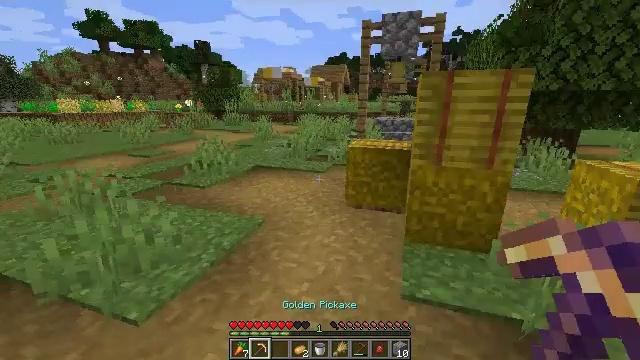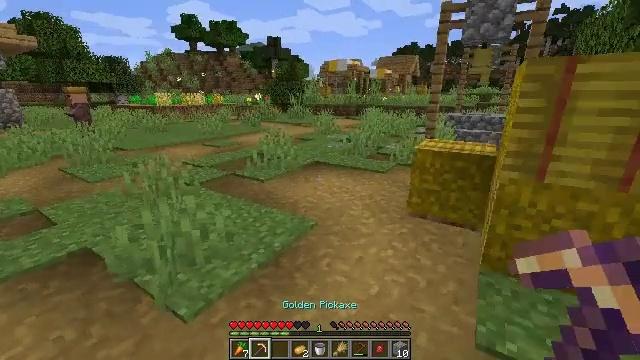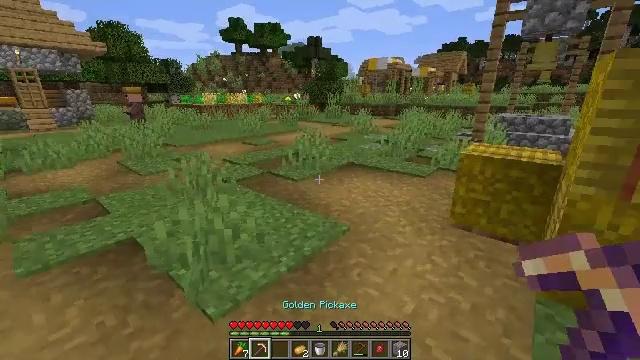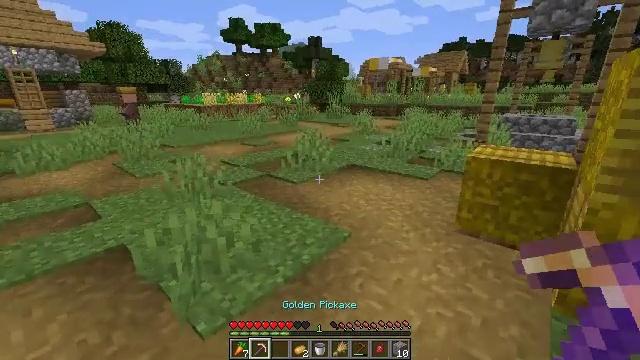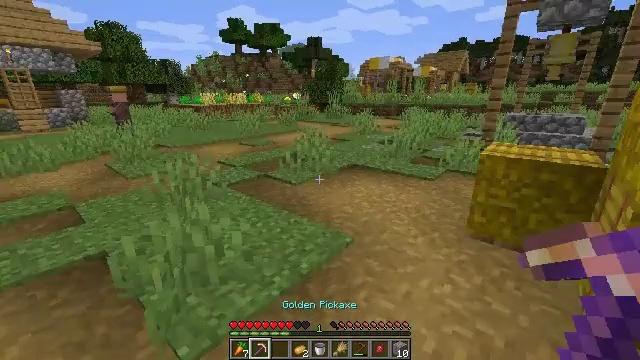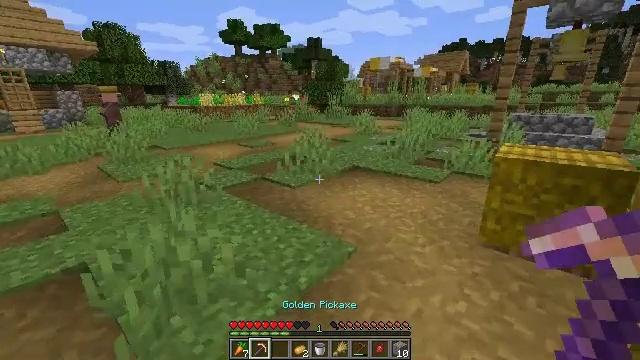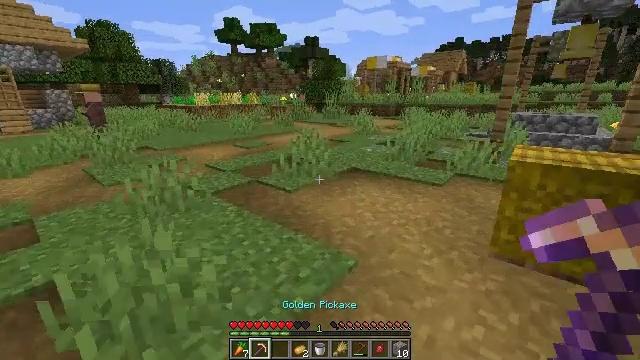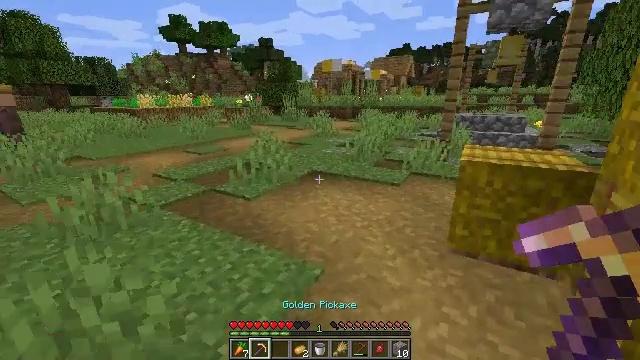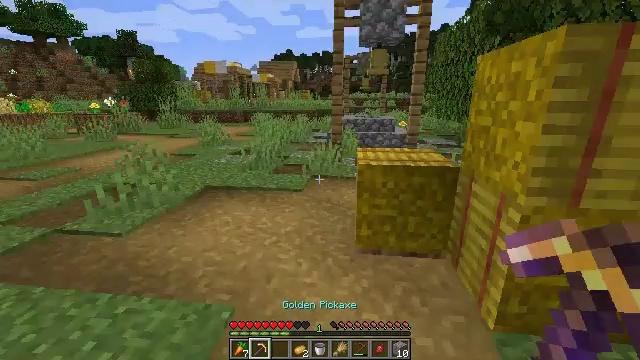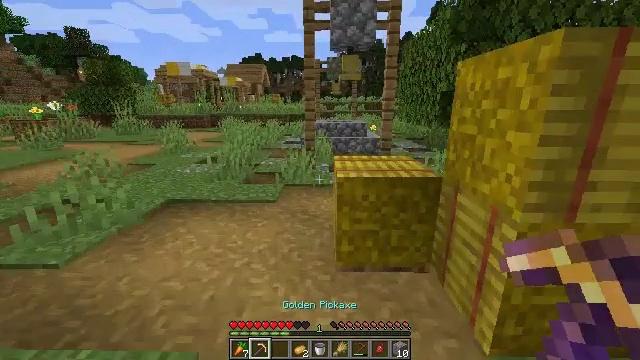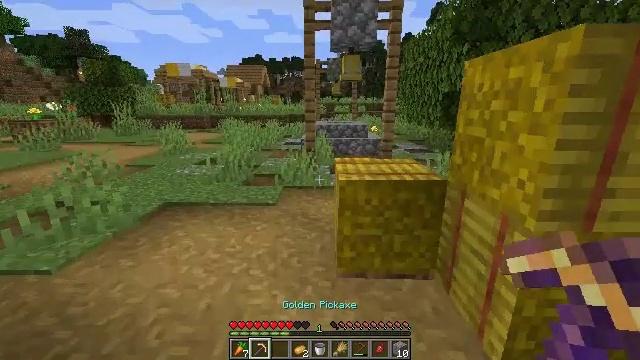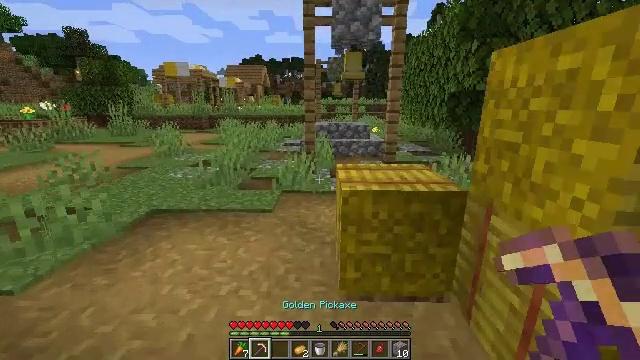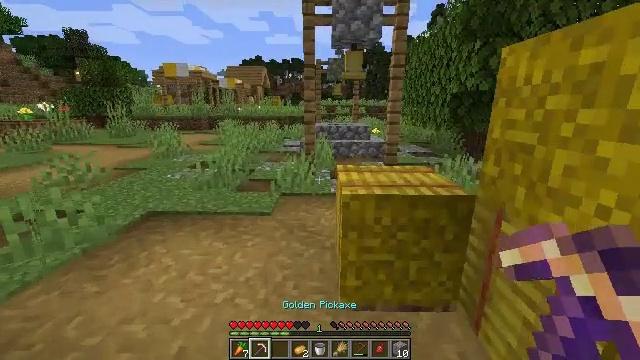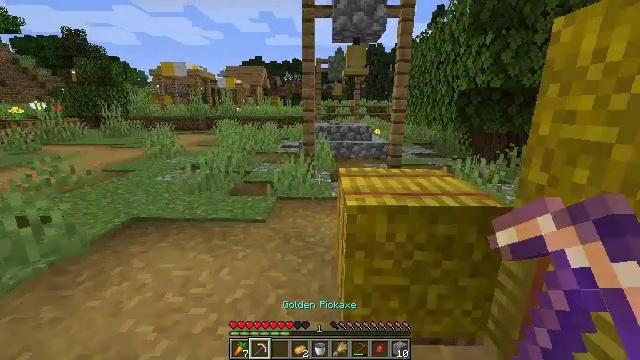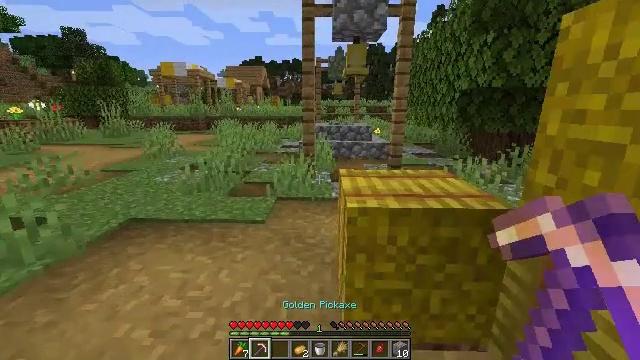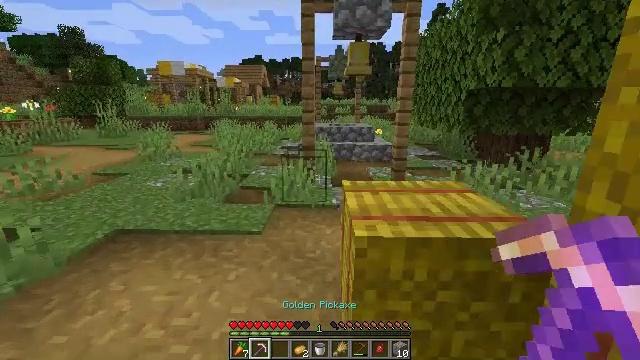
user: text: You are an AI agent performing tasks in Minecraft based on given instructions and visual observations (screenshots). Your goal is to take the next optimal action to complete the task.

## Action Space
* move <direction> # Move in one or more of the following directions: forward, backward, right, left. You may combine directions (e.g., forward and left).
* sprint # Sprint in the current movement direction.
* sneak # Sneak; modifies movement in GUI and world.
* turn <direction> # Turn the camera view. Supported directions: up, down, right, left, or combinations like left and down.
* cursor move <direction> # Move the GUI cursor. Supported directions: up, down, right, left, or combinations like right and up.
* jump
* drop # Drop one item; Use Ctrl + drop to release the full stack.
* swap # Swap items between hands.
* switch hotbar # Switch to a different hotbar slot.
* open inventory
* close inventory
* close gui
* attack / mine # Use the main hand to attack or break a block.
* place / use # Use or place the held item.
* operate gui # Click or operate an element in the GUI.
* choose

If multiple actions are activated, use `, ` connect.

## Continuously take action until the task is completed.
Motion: motion action
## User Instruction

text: Digging the cobblestone underground.
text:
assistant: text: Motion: move forward, turn left and down
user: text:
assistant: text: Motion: move forward, turn left
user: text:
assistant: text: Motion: move forward
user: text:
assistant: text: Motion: move forward
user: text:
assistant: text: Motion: move forward
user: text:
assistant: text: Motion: move forward
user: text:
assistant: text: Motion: move forward, turn right
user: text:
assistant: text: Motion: move forward, turn right
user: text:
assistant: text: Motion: move forward, turn right
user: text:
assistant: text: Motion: move forward
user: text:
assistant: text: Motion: move forward
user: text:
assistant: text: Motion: move forward
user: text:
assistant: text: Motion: move forward
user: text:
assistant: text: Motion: move forward
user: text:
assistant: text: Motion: move forward
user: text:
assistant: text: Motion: move forward
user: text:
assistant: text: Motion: move forward
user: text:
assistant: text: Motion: move forward
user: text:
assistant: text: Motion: move forward, turn up
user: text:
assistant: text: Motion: move forward, turn up
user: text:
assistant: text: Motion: move forward, turn up
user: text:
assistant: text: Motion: move forward, turn right and up
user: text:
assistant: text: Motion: move forward, turn up
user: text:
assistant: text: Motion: move forward, turn up
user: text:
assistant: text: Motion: move forward, turn up
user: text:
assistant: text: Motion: move forward
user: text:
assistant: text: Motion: move forward
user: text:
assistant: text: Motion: move forward, turn right
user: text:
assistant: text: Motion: move forward, turn right and up
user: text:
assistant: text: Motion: move forward